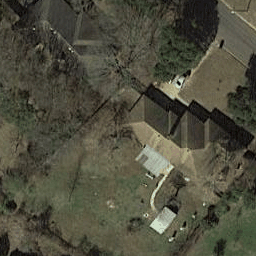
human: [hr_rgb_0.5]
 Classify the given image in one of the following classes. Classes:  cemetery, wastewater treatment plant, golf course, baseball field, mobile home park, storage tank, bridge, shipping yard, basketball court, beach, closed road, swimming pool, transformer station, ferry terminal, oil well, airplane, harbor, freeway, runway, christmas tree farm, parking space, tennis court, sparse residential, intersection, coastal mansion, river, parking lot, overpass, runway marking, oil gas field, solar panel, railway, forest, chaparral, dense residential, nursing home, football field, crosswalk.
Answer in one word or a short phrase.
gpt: sparse residential